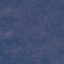
Label: Forest